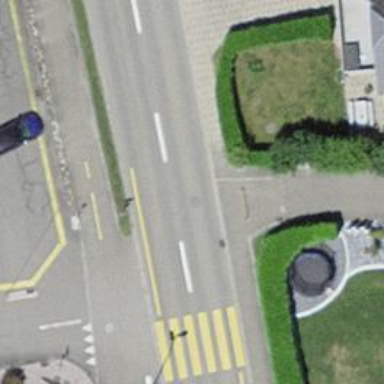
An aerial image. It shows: Single cycle barrier is shown in the image.